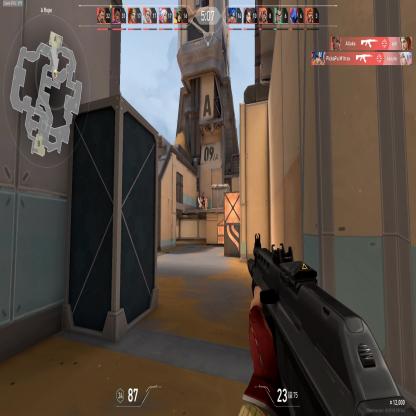
Label: enemy